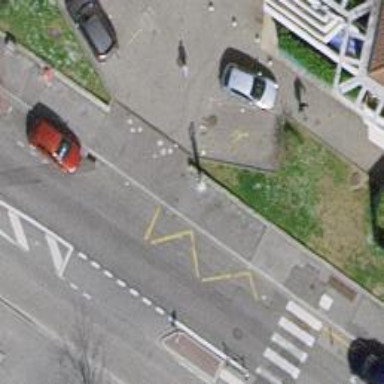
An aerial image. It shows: Beige gas street cabinet.